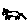
Label: cat